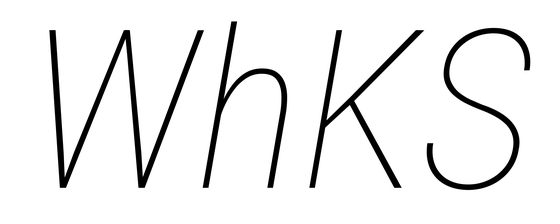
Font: Roboto-Italic_Condensed_Thin_Italic